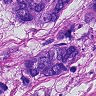
Metastatic tissue present: yes